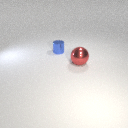
small blue metal cylinder behind large red metal sphere